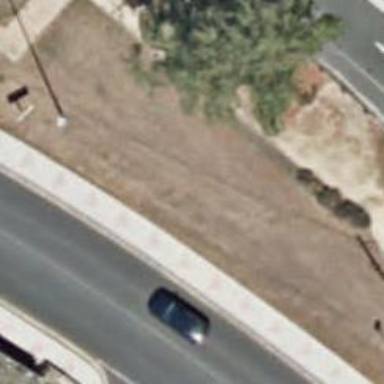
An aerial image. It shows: Sidewalk along the footway.